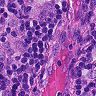
Metastatic tissue present: yes